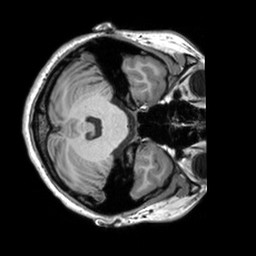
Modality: T1w
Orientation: axial
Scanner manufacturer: siemens
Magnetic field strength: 3 T
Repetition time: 2.53 s
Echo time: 0.00298 s